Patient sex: F
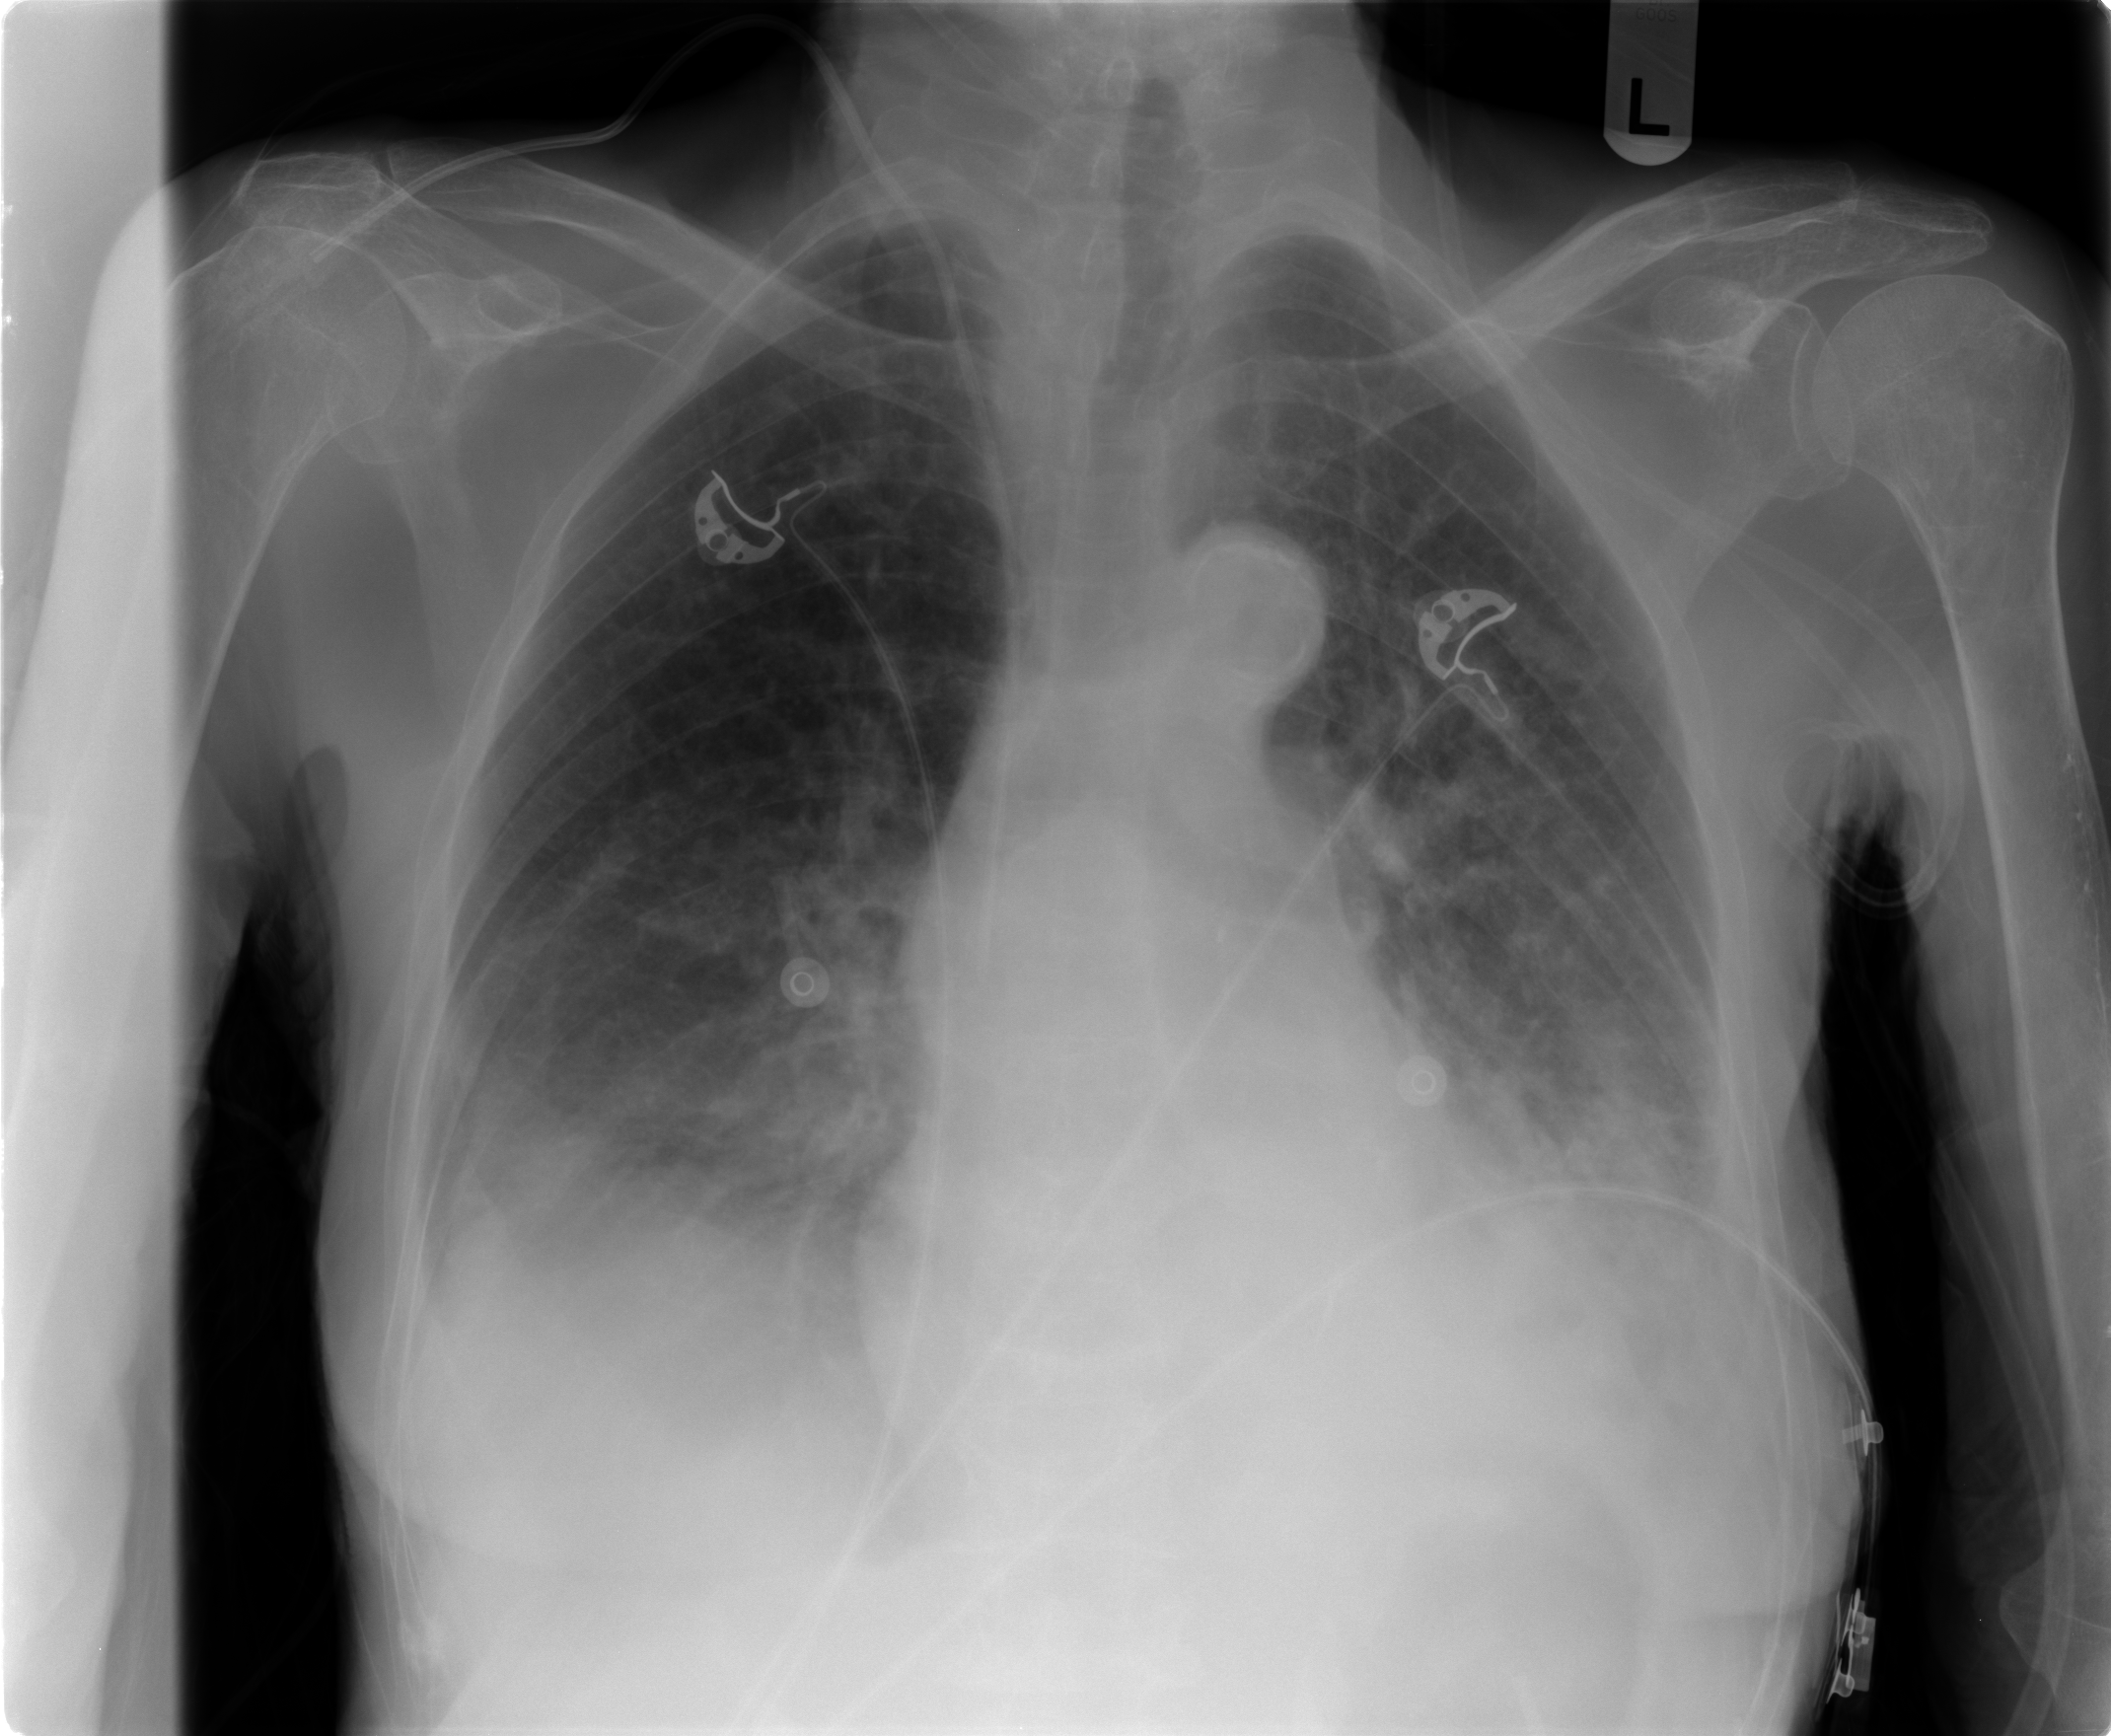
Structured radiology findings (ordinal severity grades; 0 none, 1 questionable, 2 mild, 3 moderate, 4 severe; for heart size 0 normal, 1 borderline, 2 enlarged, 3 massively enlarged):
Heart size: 0
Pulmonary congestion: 2
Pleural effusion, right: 2
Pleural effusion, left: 2
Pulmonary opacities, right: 0
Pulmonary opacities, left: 2
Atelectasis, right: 2
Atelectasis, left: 3